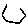
Label: hexagon